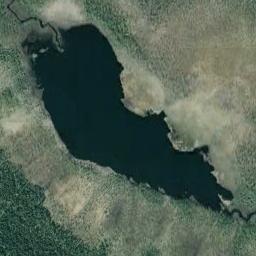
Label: lake